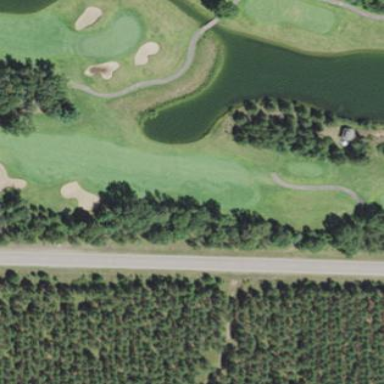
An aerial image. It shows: Water hazard on golf course.